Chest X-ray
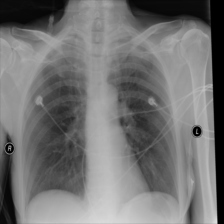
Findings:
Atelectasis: negative
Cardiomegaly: negative
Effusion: negative
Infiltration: negative
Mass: negative
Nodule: negative
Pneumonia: negative
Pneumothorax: negative
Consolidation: negative
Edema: negative
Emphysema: negative
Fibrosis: negative
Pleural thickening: negative
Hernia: negative